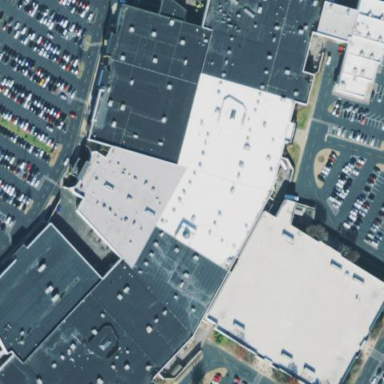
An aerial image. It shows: Mall building.